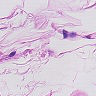
Metastatic tissue present: no